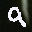
Label: 9